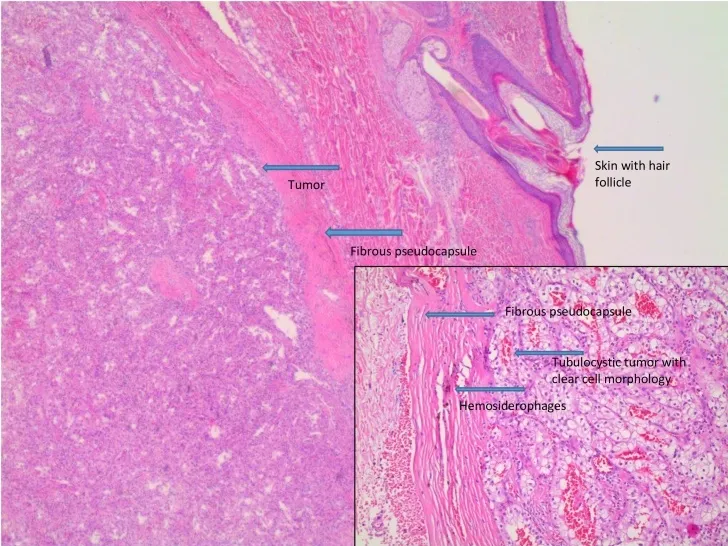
Skin with epidermis and dermis, tubulocystic tumor with clear cell morphology in dermis, Hematoxylin-Eosin X2,5.
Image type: pathology (h&e)